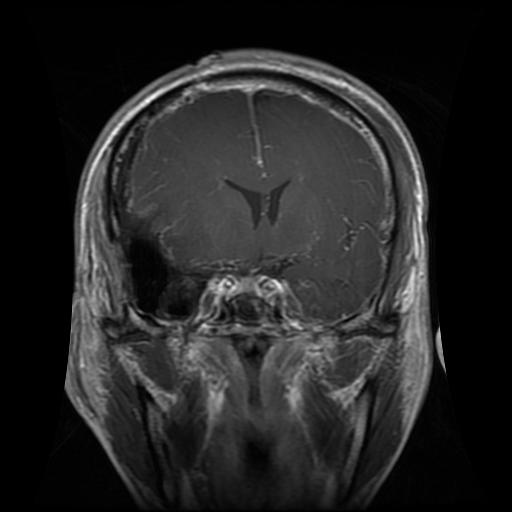
Label: glioma